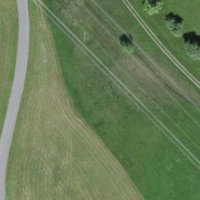
EUNIS habitat code: 24
Species observed at this site:
Sagittaria latifolia